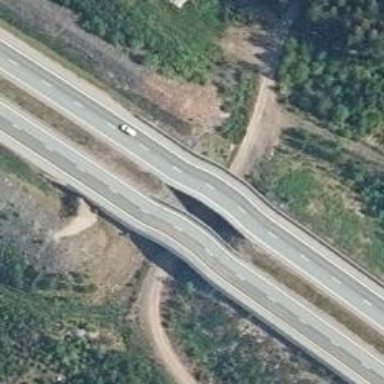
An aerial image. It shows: Asphalt bridge on motorway.